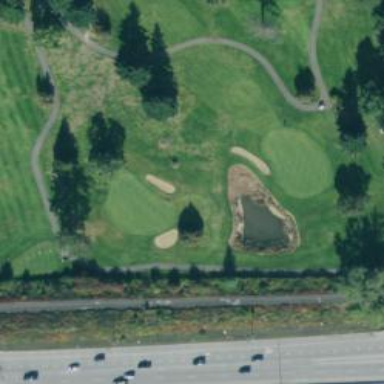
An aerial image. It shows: View of golf hole.